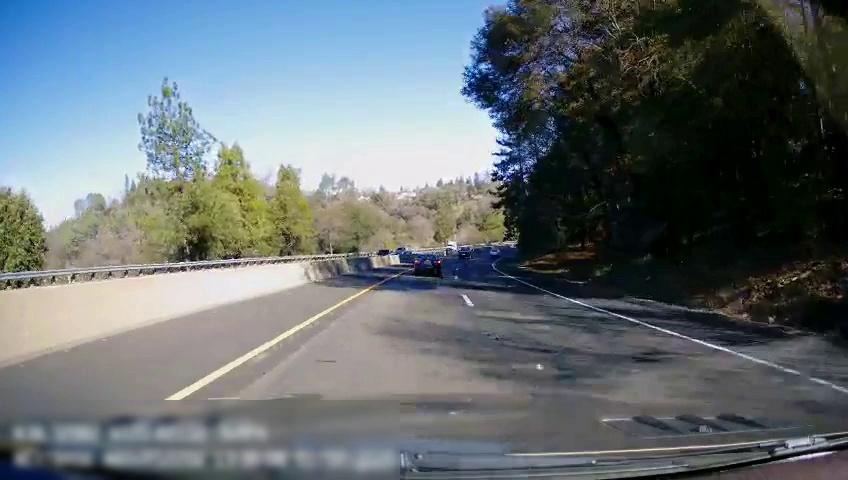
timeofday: Day
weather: Sunny
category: Drivable Space
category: Vehicles | SUV
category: Vehicles | Truck
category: Vehicles | Car
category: Vehicles | Truck
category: Vehicles | SUV
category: Lanes | Current Lane
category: Lanes | Current Lane
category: Lanes | Alternate Lane